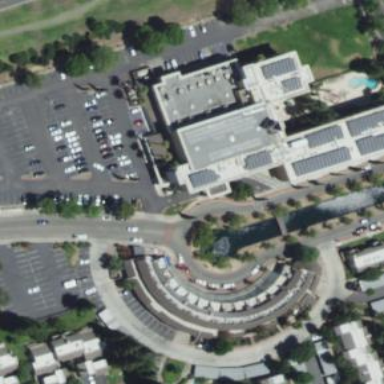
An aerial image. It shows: Hotel building.